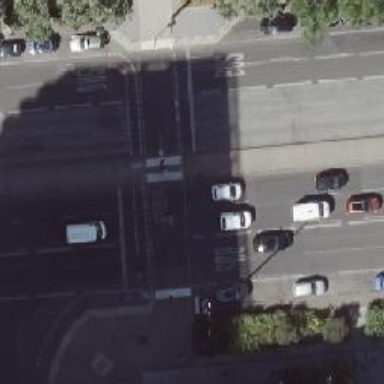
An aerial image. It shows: Footway located on traffic island.